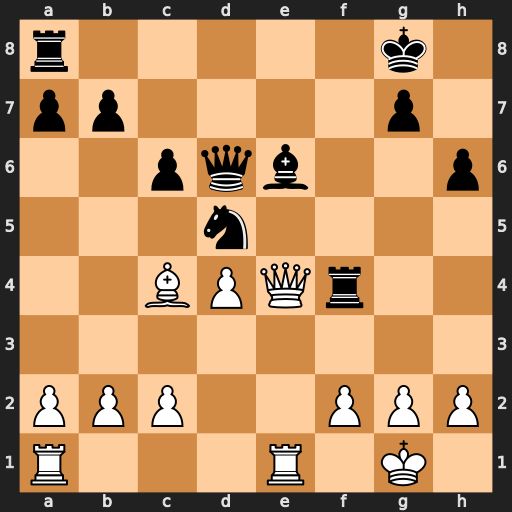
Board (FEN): r5k1/pp4p1/2pqb2p/3n4/2BPQr2/8/PPP2PPP/R3R1K1
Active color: w
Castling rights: -
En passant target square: -
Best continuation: Qxe6+ Qxe6 Rxe6